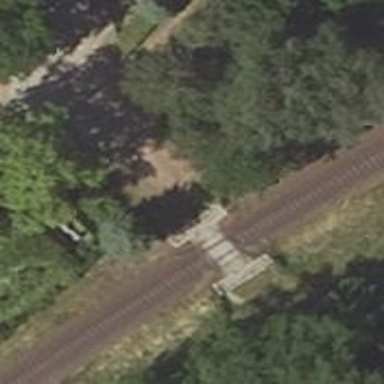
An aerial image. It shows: Railway crossing with chicane.